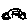
Label: car